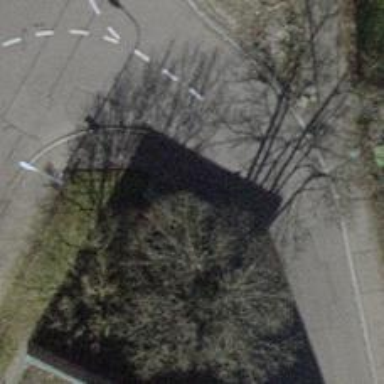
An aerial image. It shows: Raised kerb.